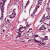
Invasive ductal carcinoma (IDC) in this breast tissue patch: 1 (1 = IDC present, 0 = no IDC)